Interaction volume radius: 10 \u00c5
Interaction volume height: 30 \u00c5
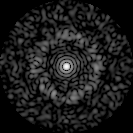
Disorder parameter: 0.8459